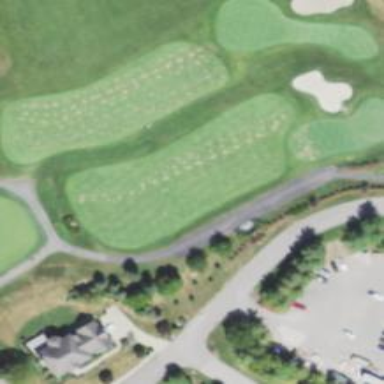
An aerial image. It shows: Path designated for golf carts.